Interaction volume radius: 5 \u00c5
Interaction volume height: 30 \u00c5
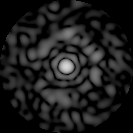
Disorder parameter: 0.8222